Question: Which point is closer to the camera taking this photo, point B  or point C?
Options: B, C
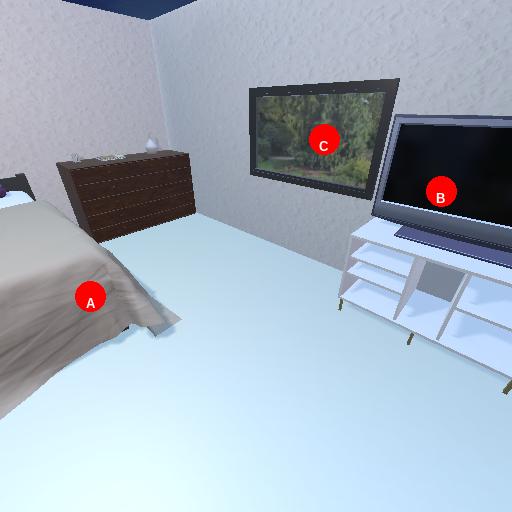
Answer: B